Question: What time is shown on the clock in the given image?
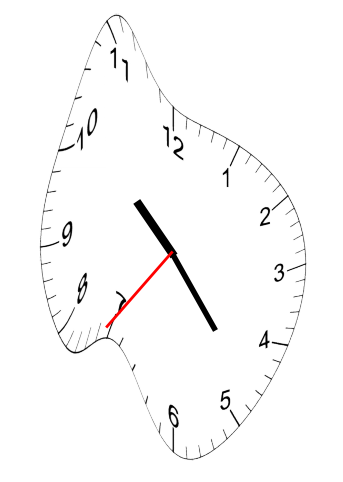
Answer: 10:23:36